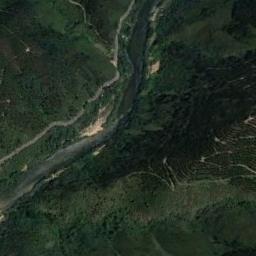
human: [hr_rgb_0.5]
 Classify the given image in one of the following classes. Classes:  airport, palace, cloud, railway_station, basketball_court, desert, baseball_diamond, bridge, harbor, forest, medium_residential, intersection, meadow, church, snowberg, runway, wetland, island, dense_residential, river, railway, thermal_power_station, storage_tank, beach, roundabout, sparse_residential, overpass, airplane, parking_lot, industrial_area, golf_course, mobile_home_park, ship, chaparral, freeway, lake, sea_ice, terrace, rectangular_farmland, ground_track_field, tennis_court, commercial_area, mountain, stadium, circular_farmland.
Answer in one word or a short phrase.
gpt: river